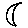
Label: moon